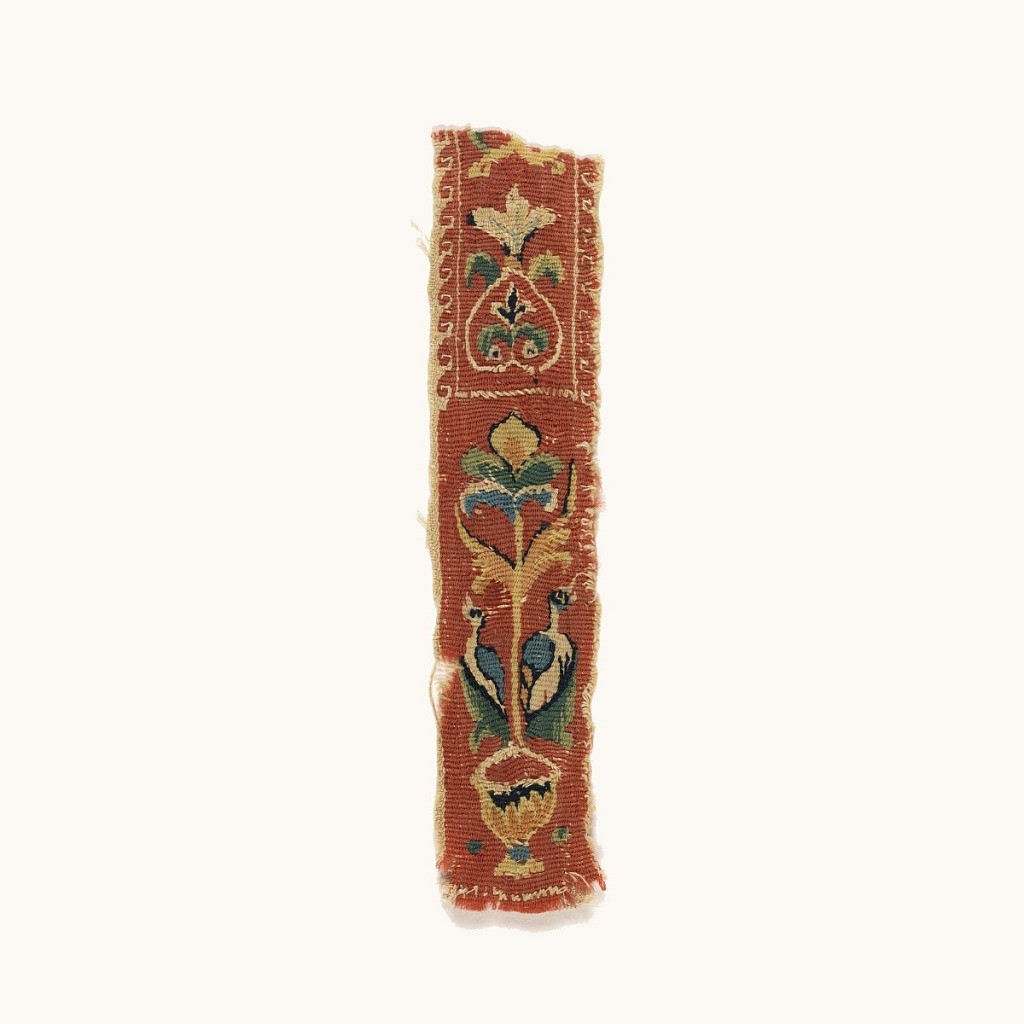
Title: Fragment
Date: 4th–5th century
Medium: Warp; S-spun linen. Weft; S-spun linen. S-spun wools. Technique: slit tapestry with supplementary weft wrapping
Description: Polychrome band with a flower growing from a vase with two addorsed birds. Above, a three part plant with volutes over a heart-shaped form.